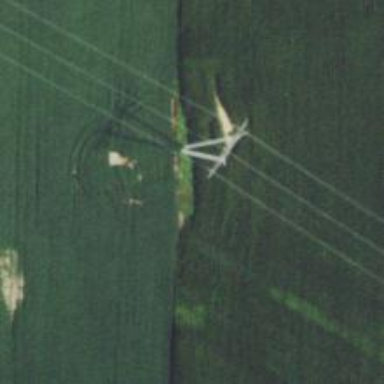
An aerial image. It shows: Lattice structure tower used for power transmission.